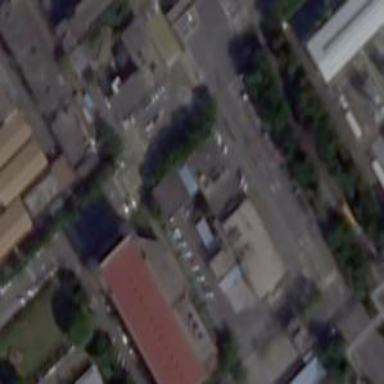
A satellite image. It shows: Industrial building that serves as sports hall.